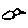
Label: bird